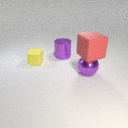
large purple metal cylinder to the right of small yellow rubber cube